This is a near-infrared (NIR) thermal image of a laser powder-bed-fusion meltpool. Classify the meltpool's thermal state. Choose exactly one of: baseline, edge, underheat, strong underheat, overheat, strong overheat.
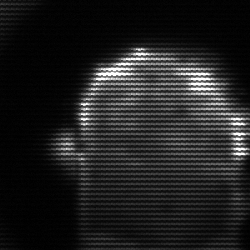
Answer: baseline